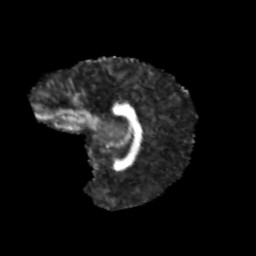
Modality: FA
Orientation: sagittal
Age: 11
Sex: male
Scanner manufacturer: siemens
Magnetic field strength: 3 T
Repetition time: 3.8 s
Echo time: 0.07 s